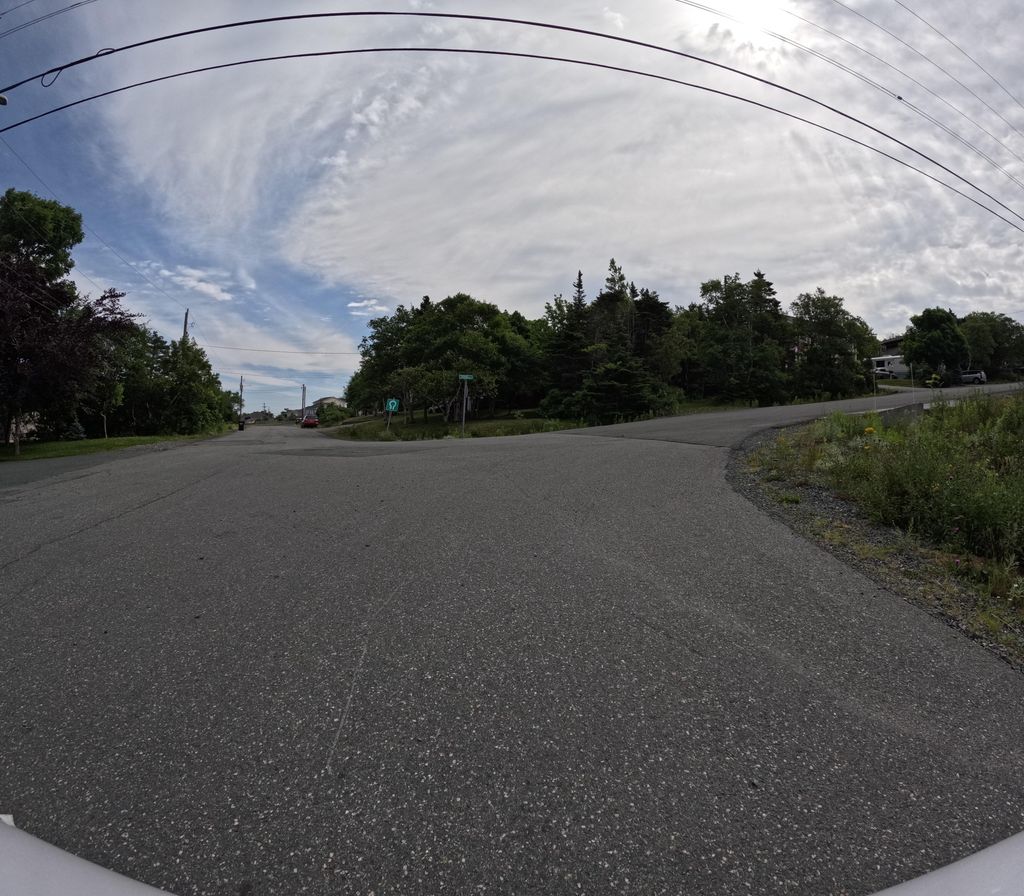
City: st_johns